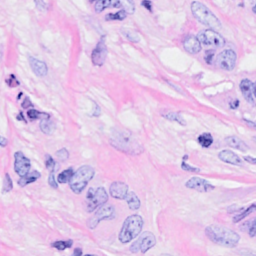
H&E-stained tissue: Breast